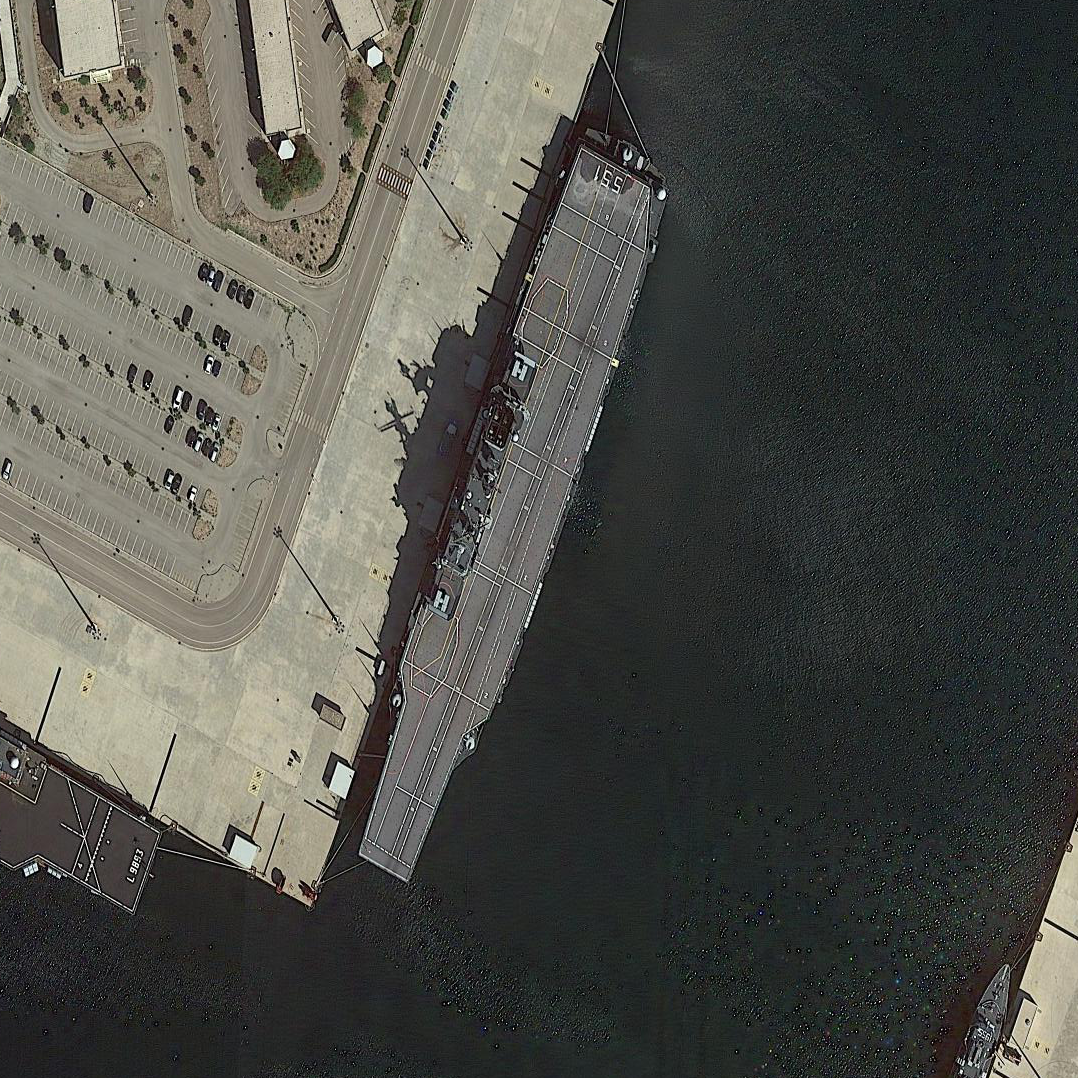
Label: aircraft_carrier